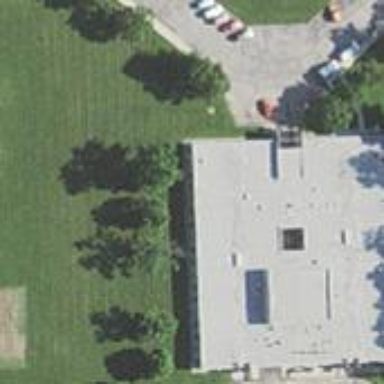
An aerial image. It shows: Office building.